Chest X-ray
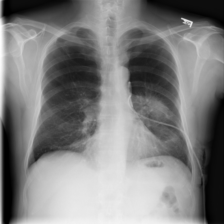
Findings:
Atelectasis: negative
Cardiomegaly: negative
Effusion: negative
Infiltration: negative
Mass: positive
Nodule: negative
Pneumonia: negative
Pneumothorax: positive
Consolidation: negative
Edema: negative
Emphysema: negative
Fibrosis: negative
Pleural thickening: negative
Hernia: negative